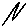
Label: zigzag